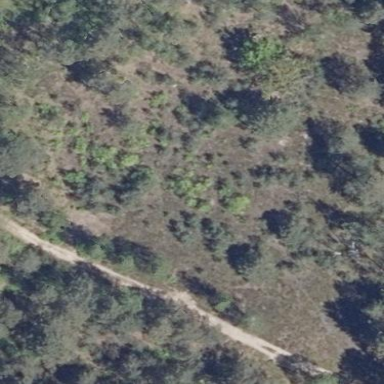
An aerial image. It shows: Area covered in scrub vegetation.